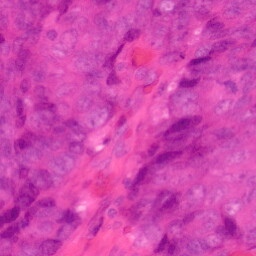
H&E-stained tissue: Colon